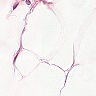
Metastatic tissue present: yes